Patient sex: M
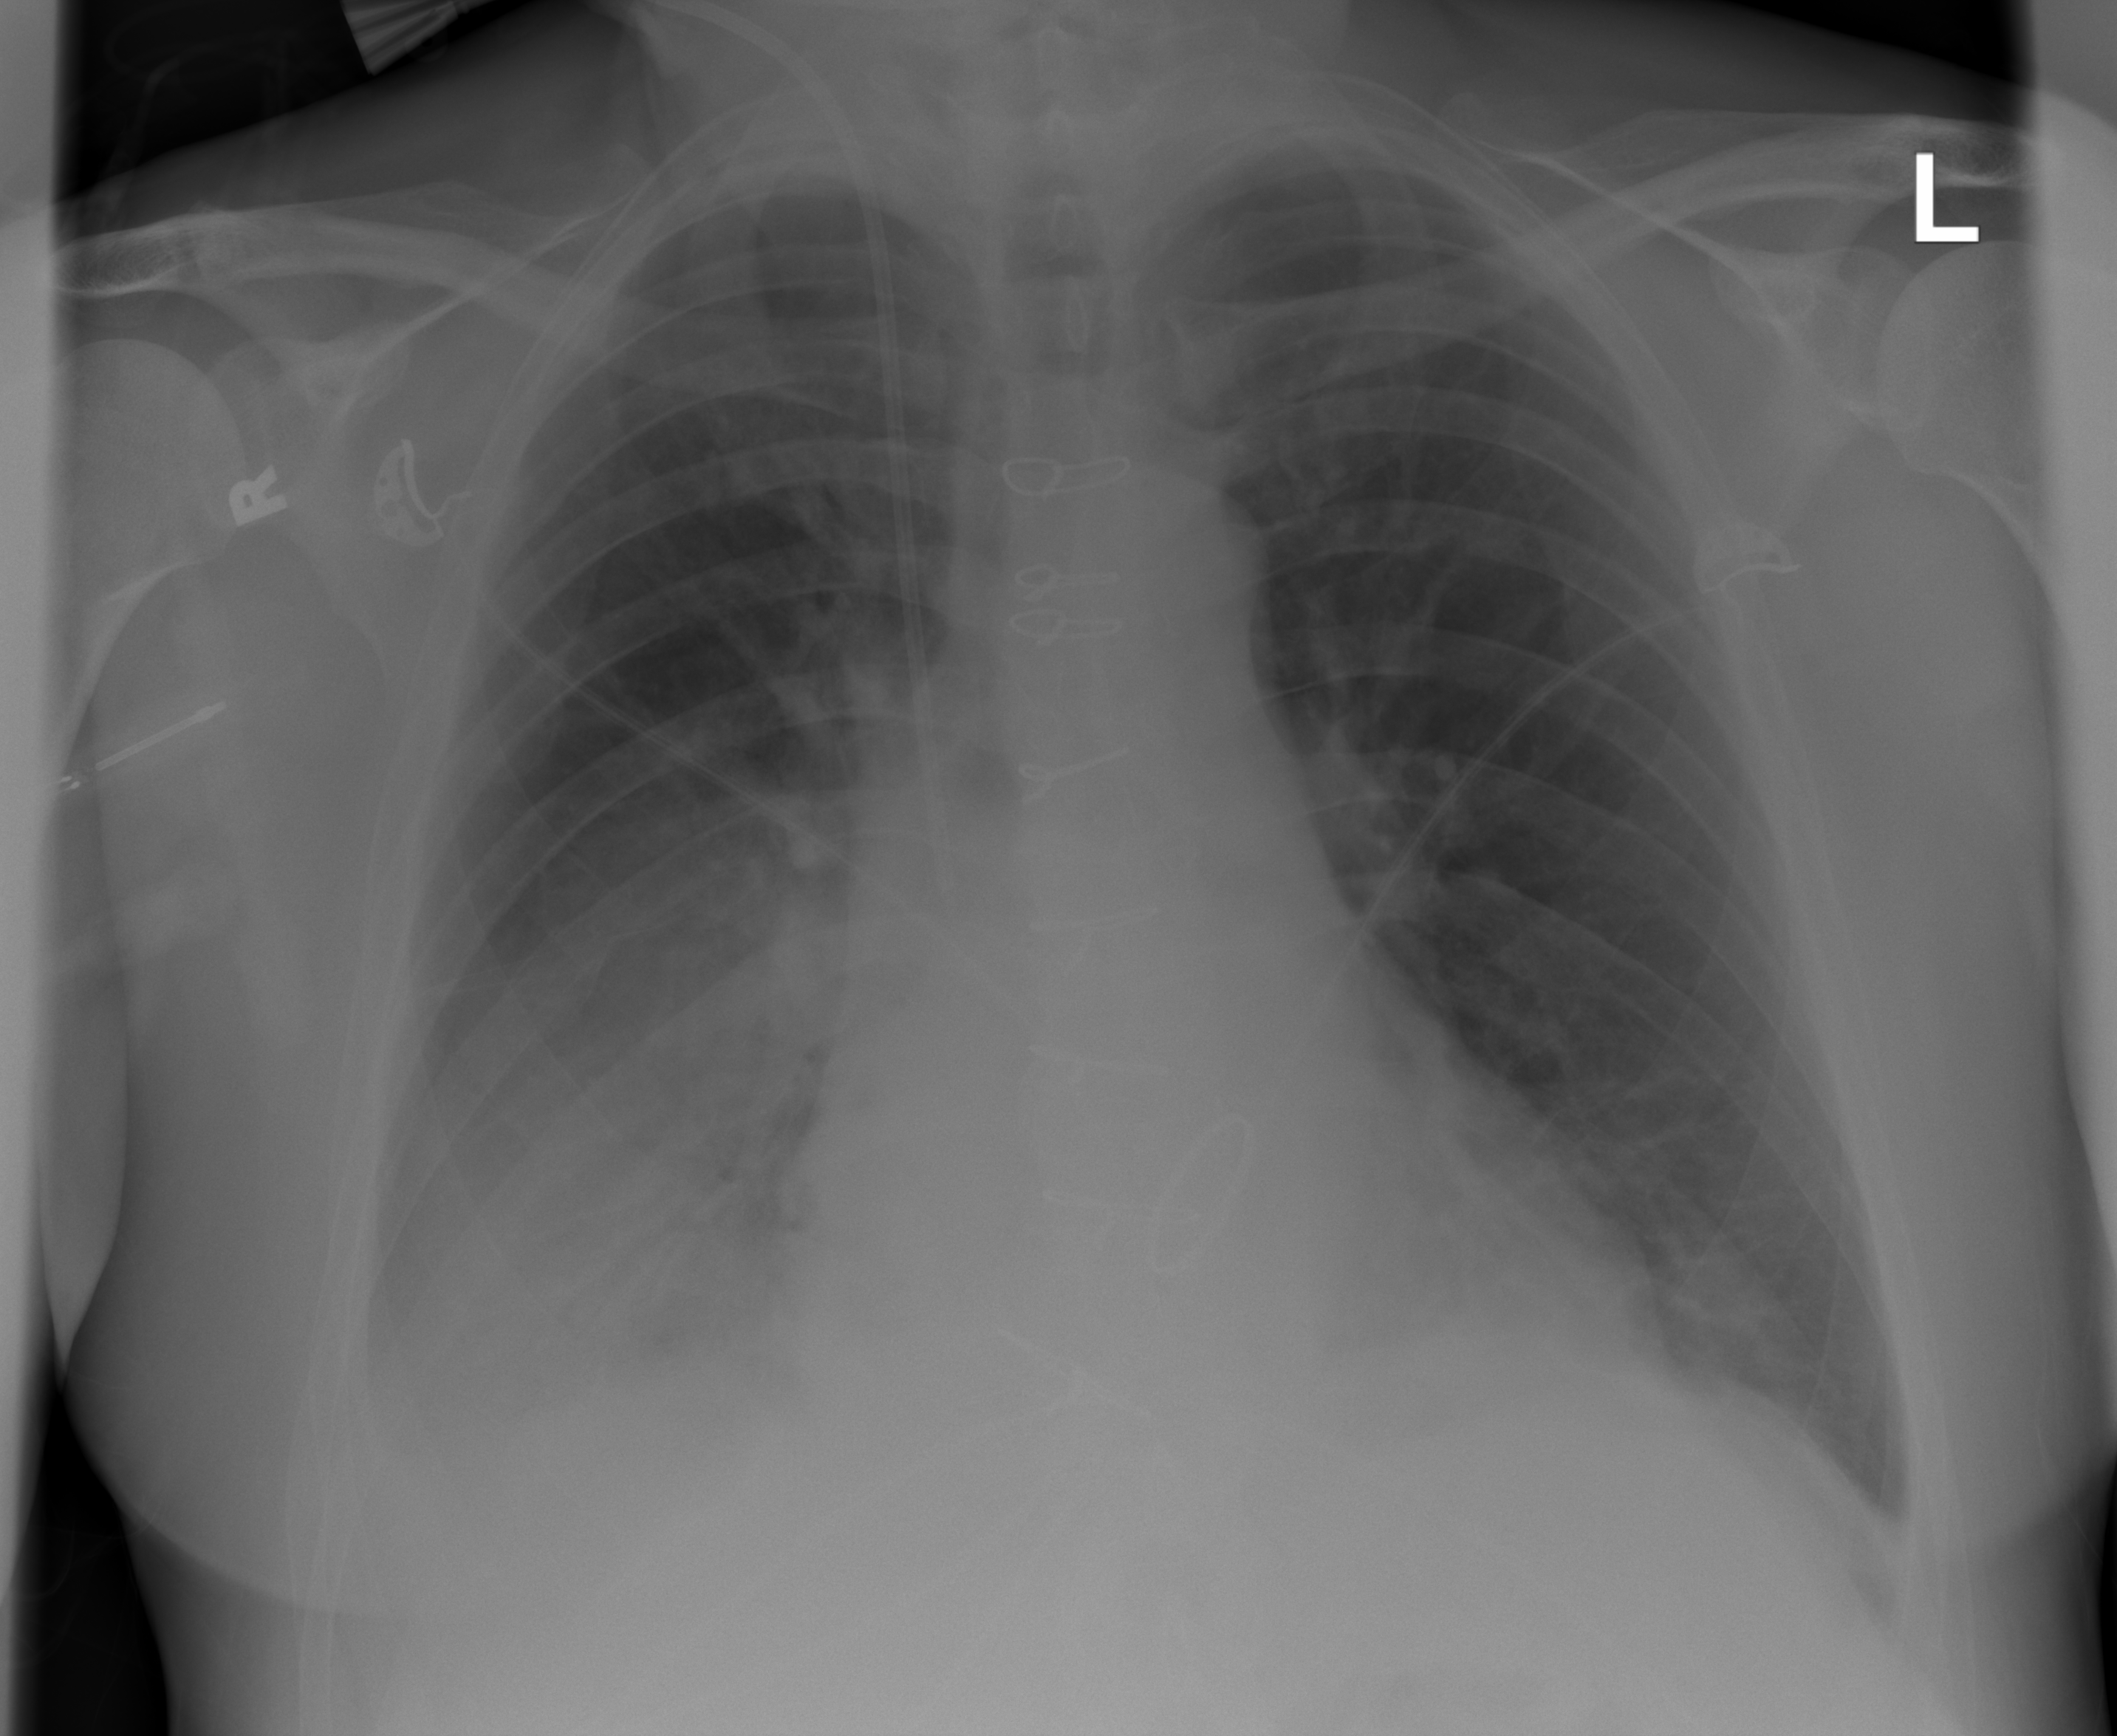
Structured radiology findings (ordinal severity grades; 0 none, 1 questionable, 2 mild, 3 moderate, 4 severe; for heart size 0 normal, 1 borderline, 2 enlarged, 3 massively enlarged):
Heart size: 0
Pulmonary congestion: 0
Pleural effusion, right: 2
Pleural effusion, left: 0
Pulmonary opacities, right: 2
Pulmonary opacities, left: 0
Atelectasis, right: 2
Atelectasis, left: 0